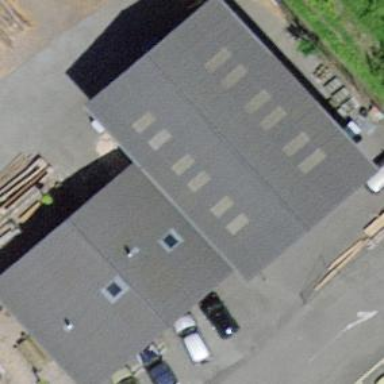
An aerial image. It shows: Industrial building.